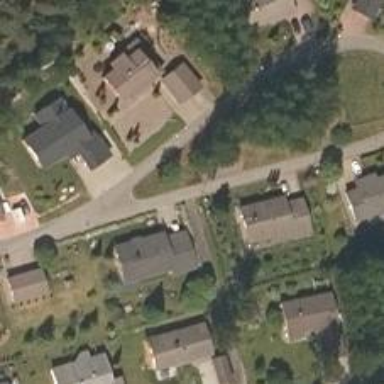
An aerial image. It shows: Asphalt road designated as living street.